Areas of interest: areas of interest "Factory"
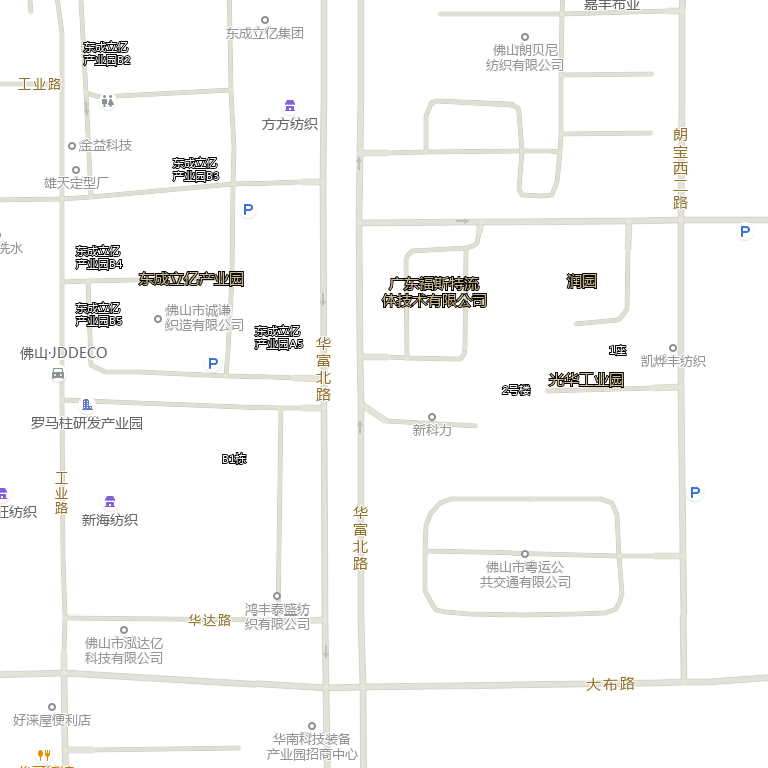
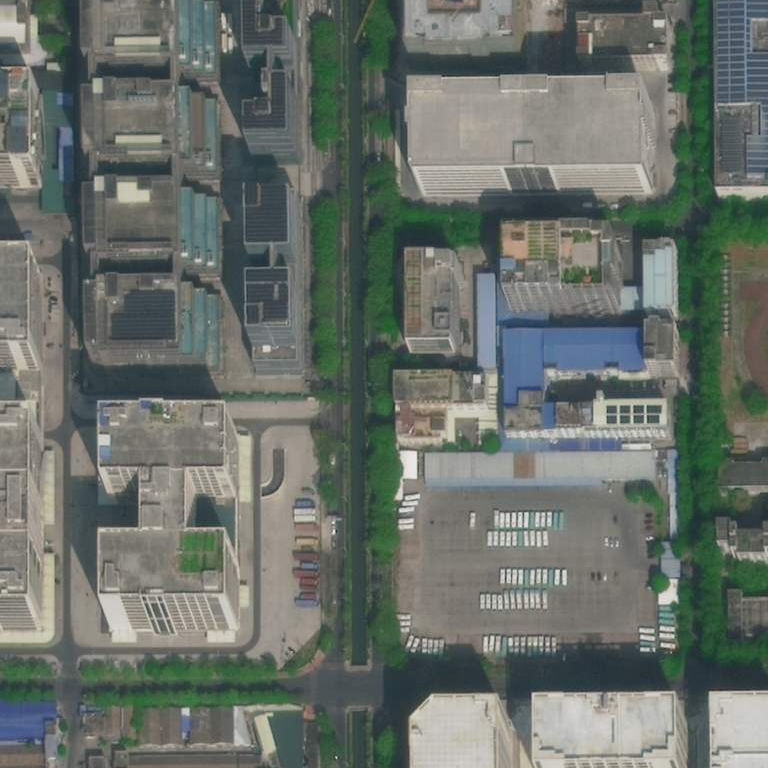